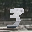
Label: 3